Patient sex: F
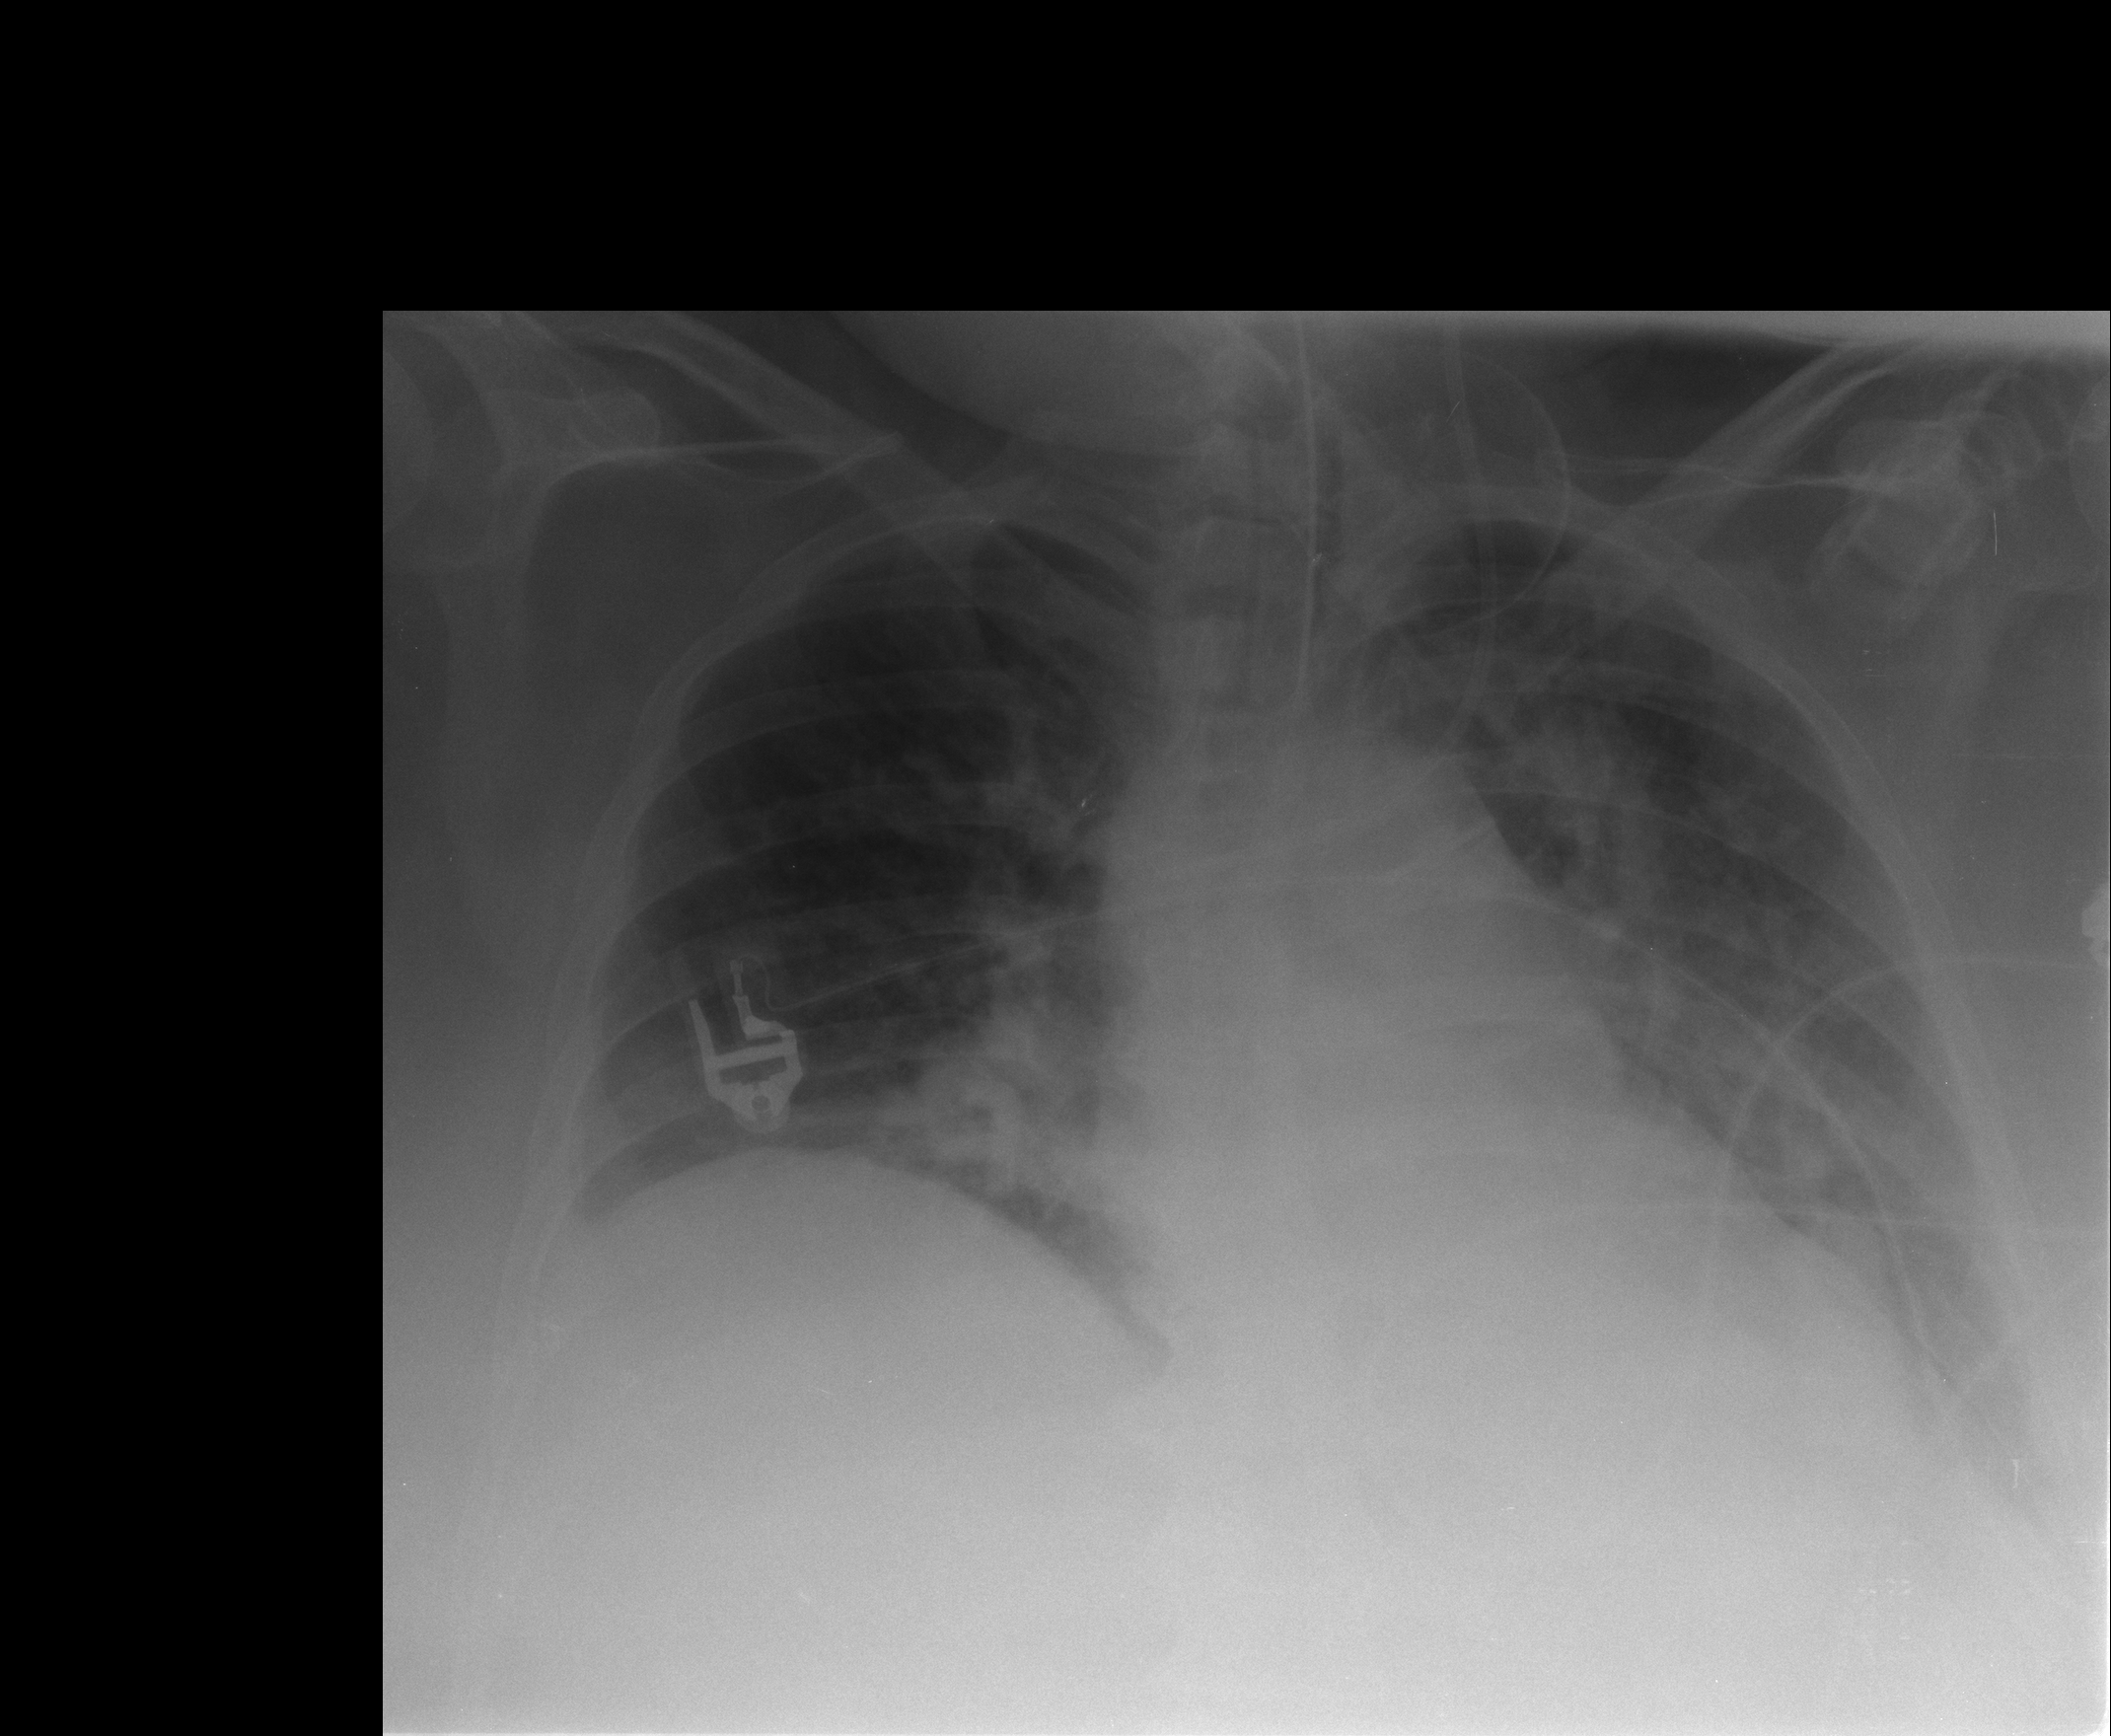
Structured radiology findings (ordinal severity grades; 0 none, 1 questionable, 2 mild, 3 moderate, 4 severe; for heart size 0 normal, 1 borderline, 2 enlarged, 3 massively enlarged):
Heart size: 0
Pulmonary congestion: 2
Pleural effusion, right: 1
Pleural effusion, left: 2
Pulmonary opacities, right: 0
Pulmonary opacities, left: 1
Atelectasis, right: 2
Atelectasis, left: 2